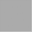
Piece: xx